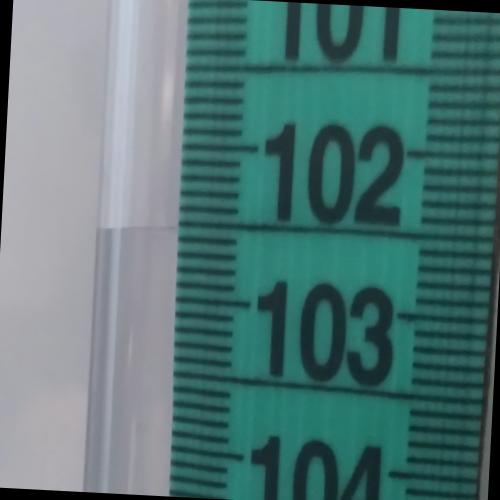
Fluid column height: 102.5 cm